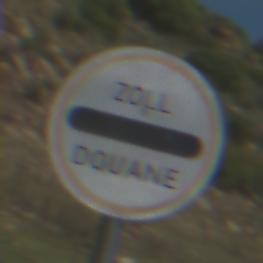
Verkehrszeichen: Zollstelle
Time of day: Midday
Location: Outdoor (Nature)
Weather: PartlyCloudy
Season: Autumn
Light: Natural